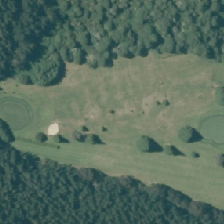
Land cover: urban_parkland